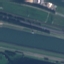
Land use / land cover class: River